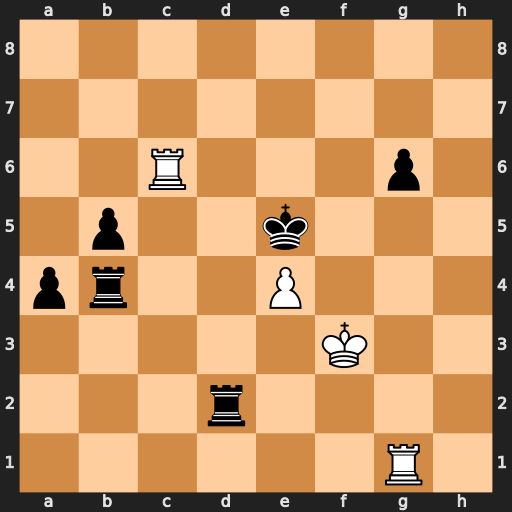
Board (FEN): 8/8/2R3p1/1p2k3/pr2P3/5K2/3r4/6R1
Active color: w
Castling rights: -
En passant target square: -
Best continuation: Rg5+ Kd4 Rd5#